Field crop: tomato
Growth stage: 1
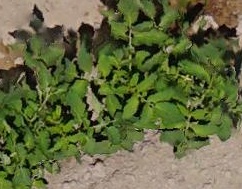
Species: tomato